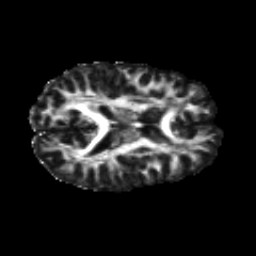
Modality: FA
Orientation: axial
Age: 27
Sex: female
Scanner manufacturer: siemens
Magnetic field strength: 3 T
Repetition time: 8.8 s
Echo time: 0.085 s